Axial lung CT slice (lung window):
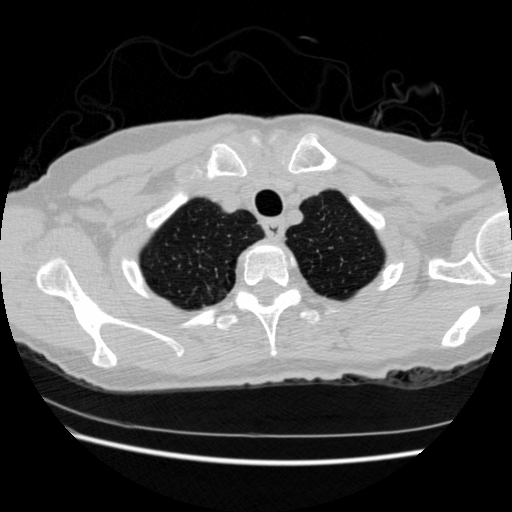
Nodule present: no